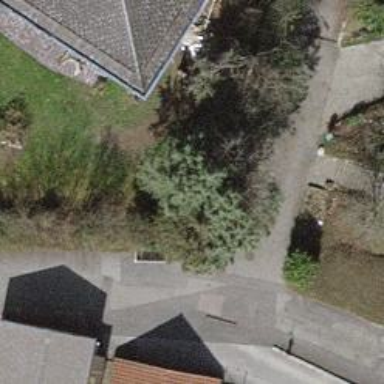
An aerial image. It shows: Garden with deciduous broadleaved trees.